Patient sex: F
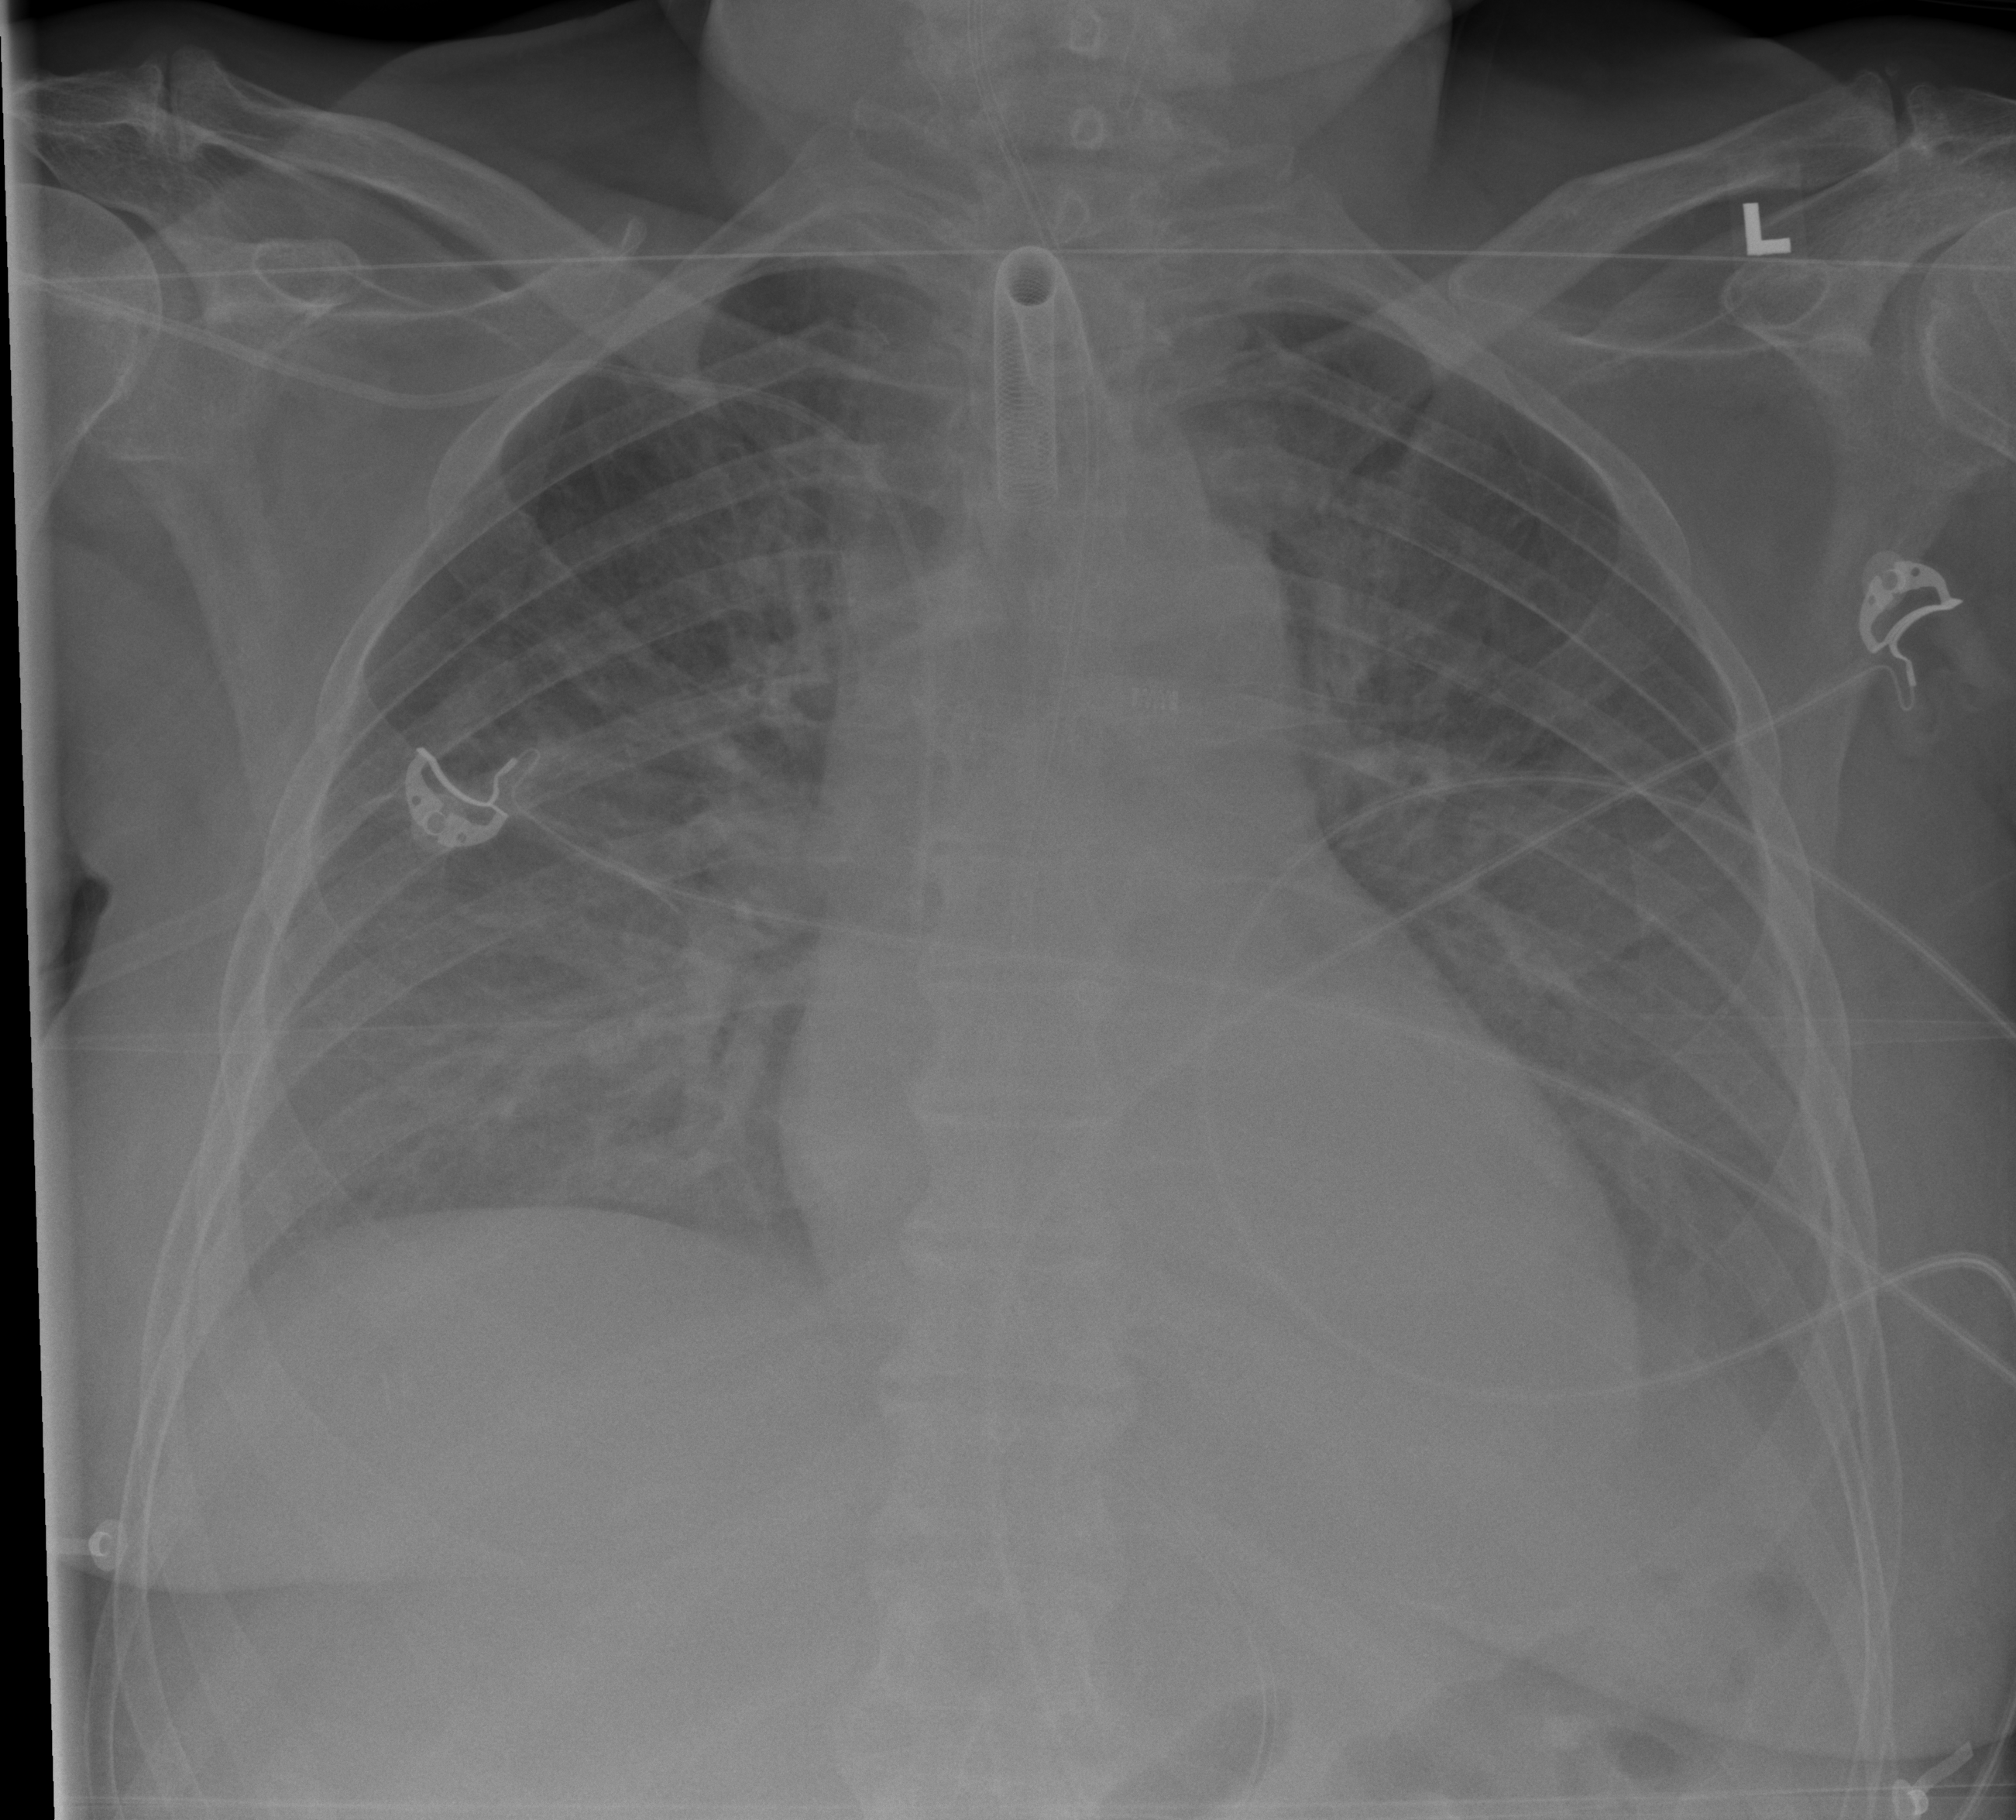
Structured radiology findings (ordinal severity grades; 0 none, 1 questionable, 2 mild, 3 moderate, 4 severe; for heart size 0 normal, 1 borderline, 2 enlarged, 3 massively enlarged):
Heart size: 0
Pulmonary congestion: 2
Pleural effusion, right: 2
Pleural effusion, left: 3
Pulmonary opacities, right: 0
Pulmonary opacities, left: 0
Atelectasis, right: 2
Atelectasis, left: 2